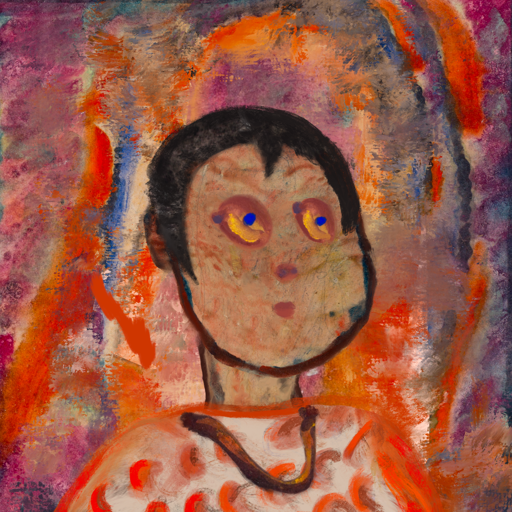
Background: Experience, Head And Neck Side: Orphan, Face Side: Mother_And_Son_Son, Bust: Rupkatha, Hair Side: Roy_Bahadur, Head Accessory: Blank, Second Necklace: Comrade, Necklace: Blank, Baby: Blank